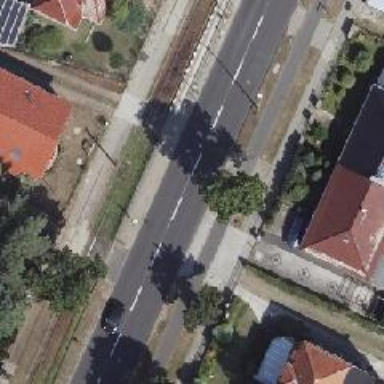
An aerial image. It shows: Unmarked road crossing.